Question: I've looked at a few other related questions and I still can't seem to find what I'm looking for. This is an example JSON payload being sent to an API I'm writing:
'''
{
"publishType": "Permitable",
"electricalPanelCapacity": 0.0,
"roofConstruction": "Standard/Pitched",
"roofType": "Composition Shingle",
"systemConstraint": "None",
"addedCapacity": 0.0,
"isElectricalUpgradeRequired": false,
"cadCompletedBy": "94039",
"cadCompletedDate": "2017-02-01T02:18:15Z",
"totalSunhourDeficit": 5.0,
"designedSavings": 5.0,
"isDesignedWithinTolerance": "N/A",
"energyProduction": {
"january": 322.40753170051255,
"february": 480.61501312589826,
"march": 695.35215022905118,
"april": 664.506907341219,
"may": 877.53769491124172,
"june": 785.<PHONE>,
"july": 782.64347308783363,
"august": 760.1123565793057,
"september": 574.67050827435878,
"october": 524.53797441350321,
"november": 324.31132291046379,
"december": 280.46921069200033
},
"roofSections": [{
"name": "North East Roof 4",
"roofType": "Composition Shingle",
"azimuth": 55.678664773137086,
"tilt": 15.0,
"solmetricEstimate": 510.42831656979456,
"shadingLoss": 14.0,
"systemRating": 580.0,
"sunHours": 0.88004882167205956,
"moduleCount": 2,
"modules": [{
"moduleRating": 290.0,
"isovaPartNumber": "CDS-MON-007070",
"partCount": 2
}]
}, {
"name": "South West Roof 3",
"roofType": "Composition Shingle",
"azimuth": 235.67866481720722,
"tilt": 38.0,
"solmetricEstimate": <PHONE>1653,
"shadingLoss": 59.0,
"systemRating": 5220.0,
"sunHours": 0.69907363556056812,
"moduleCount": 18,
"modules": [{
"moduleRating": 290.0,
"isovaPartNumber": "CDS-MON-007070",
"partCount": 18
}]
}, {
"name": "South East Roof",
"roofType": "Composition Shingle",
"azimuth": 145.67866477313709,
"tilt": 19.0,
"solmetricEstimate": <PHONE>6984,
"shadingLoss": 31.0,
"systemRating": 2900.0,
"sunHours": 1.0045312733285168,
"moduleCount": 10,
"modules": [{
"moduleRating": 290.0,
"isovaPartNumber": "CDS-MON-007070",
"partCount": 10
}]
}],
"SystemConfiguration": {
"inverters": [{
"isovaPartNumber": "ENP-INV-007182",
"partCount": 30
}]
}
}
'''
Describing all the beginning parameters was easy.
'''
/post/new-cad/{serviceNumber}:
post:
summary: Publish a new CAD record.
description: Creates a new CAD record under the provided service number and returns the name of the new CAD record, the unique SF ID, and the deep link URL for Salesforce.
parameters:
- name: serviceNumber
in: path
description: The service number for the solar project you're interested in publishing to.
required: true
type: string
- name: publishType
in: formData
description: The type of CAD record to publish (Proposal, Permitable, or AsBuilt).
required: true
type: string
- name: electricalPanelCapacity
in: formData
required: true
type: number
format: double
- name: roofConstruction
in: formData
description: New, Flat Roof, Open Beam, Standard/Pitched
required: true
type: string
- name: roofType
in: formData
description: Composition Shingle, Membrane (Rubber, TPO, PVC, EPDM), Metal - Corrugated (S-Curve), Metal - Standing Seam, Metal - Trapezoidal, Multi Roof Type, Rolled Comp, Silicone, Tar & Gravel, Tile - Flat, Tile - S-Curve, or Tile - W-Curve
type: string
- name: systemConstraint
in: formData
description: Usage, None, Roof, Electrical, Shading, or 10kW Max
required: true
type: string
- name: addedCapacity
in: formData
required: true
type: number
format: double
- name: isElectricalUpgradeRequired
in: formData
type: boolean
- name: cadCompletedBy
in: formData
description: Employee ID of record author.
type: number
required: true
- name: cadCompletedDate
in: formData
description: The date the CAD record was completed.
type: string
format: date
required: true
- name: totalSunhourDeficit
in: formData
type: number
format: double
- name: designedSavings
in: formData
type: number
format: double
- name: isDesignedWithinTolerance
in: formData
type: string
description: Yes, No, or N/A
'''
And yields the expected result in Swagger-UI:

But now I'm struggling with the last parts of the example JSON payload above. I'm unsure how to express the 'energyProduction' key which is an object with a key for each month of the year. I'm also unsure how to describe 'roofSections' which is an array of objects and 'systemConfiguration' which is an object with a property 'inverters' whose value is an array of objects.
I'm going over the <URL> quite a bit but I'm still pretty confused and hoping maybe someone here can explain things a little better to me.
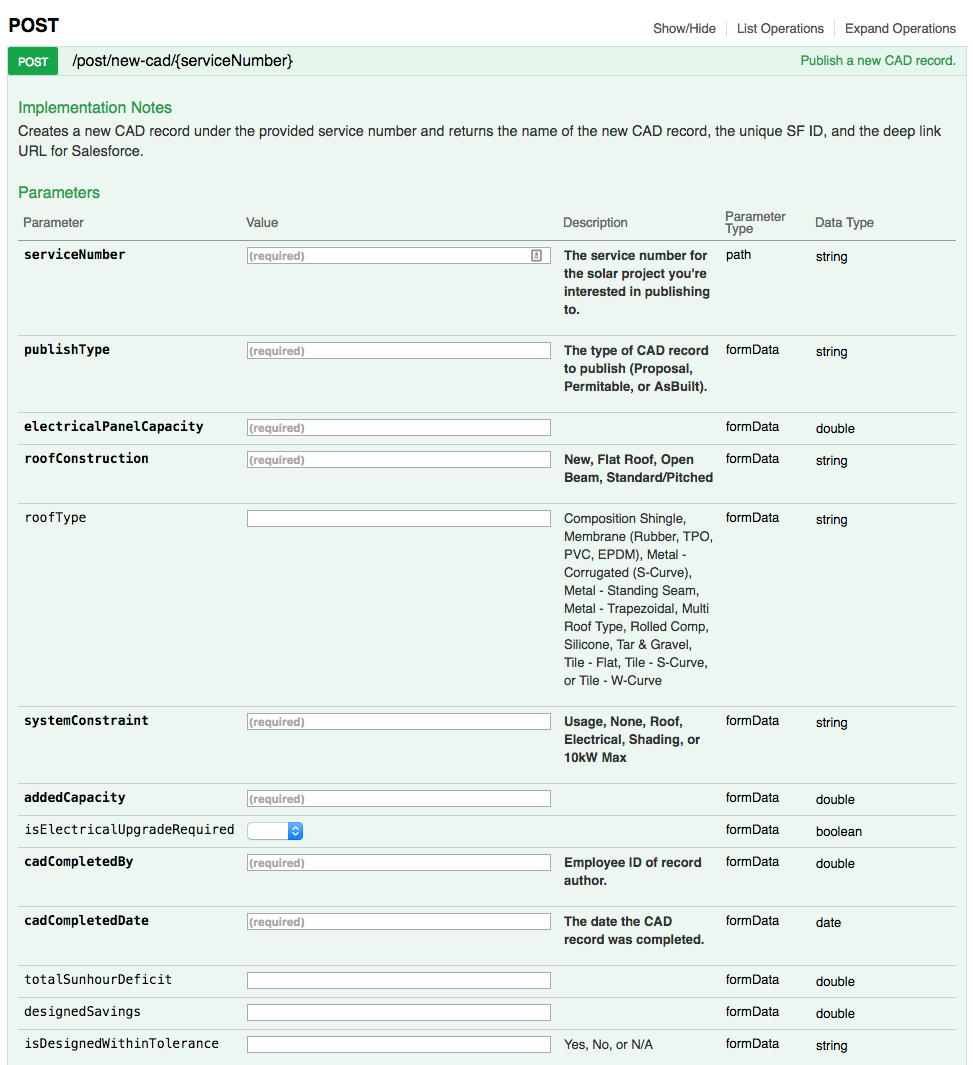
Answer: I figured it out. Turns out 'formData' is not what I should have been using for my parameters. Instead I needed to use 'body' and define the structure of the JSON that would populate the body. Here is the completed design file using a 'body' parameter with an object schema and describes all the nested objects and arrays as well.
'''
/new-cad/{serviceNumber}:
post:
summary: Publish a new CAD record.
description: Creates a new CAD record under the provided service number and returns the name of the new CAD record, the unique SF ID, and the deep link URL for Salesforce.
parameters:
- name: serviceNumber
in: path
description: The service number for the solar project you're interested in publishing to.
required: true
type: string
- name: cadData
in: body
description: A JSON payload containing the data required to publish a new CAD record.
required: true
schema:
type: object
properties:
publishType:
type: string
default: "Proposal"
enum: ["Proposal","Permitable","AsBuilt"]
electricalPanelCapacity:
type: number
roofConstruction:
type: string
default: "New"
enum: ["New","Flat Roof","Open Beam","Standard/Pitched"]
roofType:
type: string
enum: ["Composition Shingle","Membrane (Rubber, TPO, PVC, EPDM)","Metal - Corrugated (S-Curve)","Metal - Standing Seam","Metal - Trapezoidal","Multi Roof Type","Rolled Comp","Silicone","Tar & Gravel","Tile - Flat","Tile - S-Curve","Tile - W-Curve"]
systemConstraint:
type: string
default: "None"
enum: ["None","Usage","Roof","Electrical","Shading","10kW Max"]
addedCapacity:
type: number
default: 0
isElectricalUpgradeRequired:
type: boolean
cadCompletedBy:
type: string
cadCompletedDate:
type: string
totalSunhourDeficit:
type: number
designedSavings:
type: number
isDesignedWithinTolerance:
type: string
default: "N/A"
enum: ["N/A","Yes","No"]
energyProduction:
type: object
properties:
january:
type: number
february:
type: number
march:
type: number
april:
type: number
may:
type: number
june:
type: number
july:
type: number
august:
type: number
september:
type: number
october:
type: number
november:
type: number
december:
type: number
roofSections:
type: array
items:
type: object
properties:
name:
type: string
roofType:
type: string
enum: ["Composition Shingle","Membrane (Rubber, TPO, PVC, EPDM)","Metal - Corrugated (S-Curve)","Metal - Standing Seam","Metal - Trapezoidal","Multi Roof Type","Rolled Comp","Silicone","Tar & Gravel","Tile - Flat","Tile - S-Curve","Tile - W-Curve"]
azimuth:
type: number
tilt:
type: number
solmetricEstimate:
type: number
shadingLoss:
type: number
systemRating:
type: number
sunHours:
type: number
moduleCount:
type: integer
modules:
type: array
items:
type: object
properties:
moduleRating:
type: number
isovaPartNumber:
type: string
partCount:
type: integer
systemConfiguration:
type: object
properties:
inverters:
type: array
items:
type: object
properties:
isovaPartNumber:
type: string
partCount:
type: integer
tags:
- NEW-CAD
responses:
200:
description: CAD record created successfully.
schema:
type: object
properties:
cadName:
type: string
sfId:
type: string
sfUrl:
type: string
examples:
cadName: some name
sfId: a1o4c0000000GGAQA2
sfUrl: http://some-url-to-nowhere.com
204:
description: No project could be found for the given service number.
500:
description: Unexpected error. Most likely while communicating with Salesforce.
schema:
type: string
'''
So now I can still get the 'serviceNumber' from the path while everything else comes in the request body. One thing to keep in mind here is that you cannot use all the same <URL>. Basically you can only use data types that are supported by the JSON schema.

Swagger-UI now shows a single textarea instead of multiple input fields for each parameter. Not as pretty but it works great. You can click the "Example Value" box on the right and it places a predefined JSON template in the textarea for you so you can just fill in the values.
If you are just learning Swagger like I am I hope this helps!